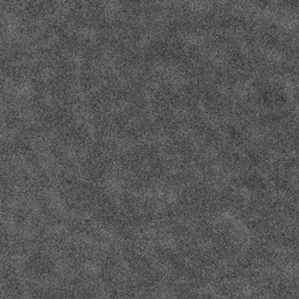
Label: frost